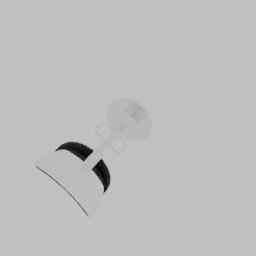
Label: furniture